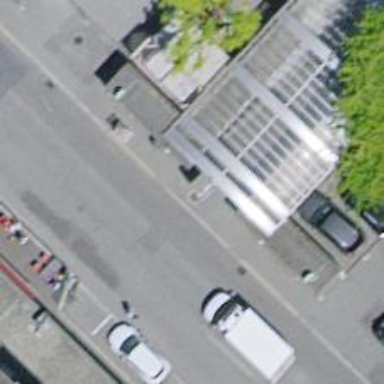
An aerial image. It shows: Parking area.